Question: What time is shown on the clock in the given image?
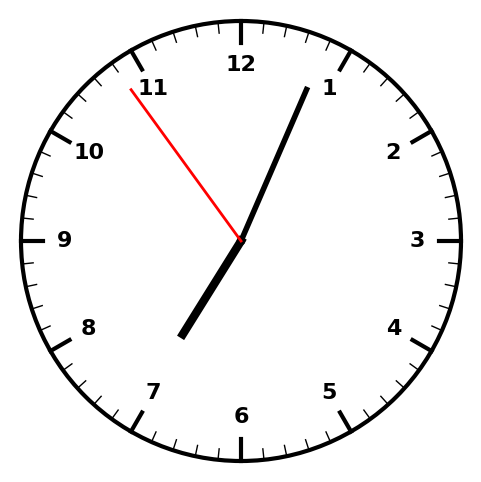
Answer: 07:03:54